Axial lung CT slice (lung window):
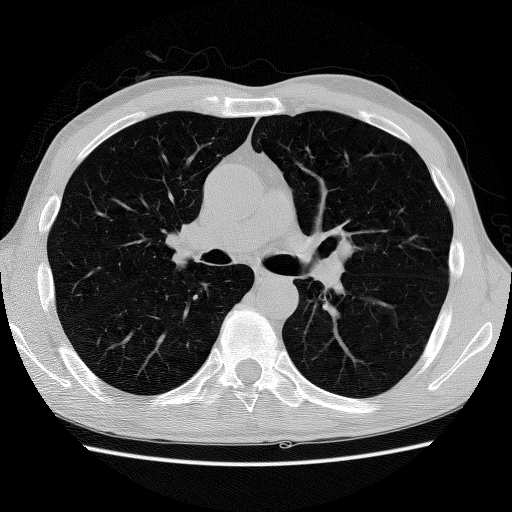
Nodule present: no